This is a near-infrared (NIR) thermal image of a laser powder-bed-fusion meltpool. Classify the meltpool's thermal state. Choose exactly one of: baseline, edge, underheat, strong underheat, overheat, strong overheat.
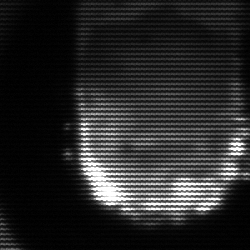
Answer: baseline